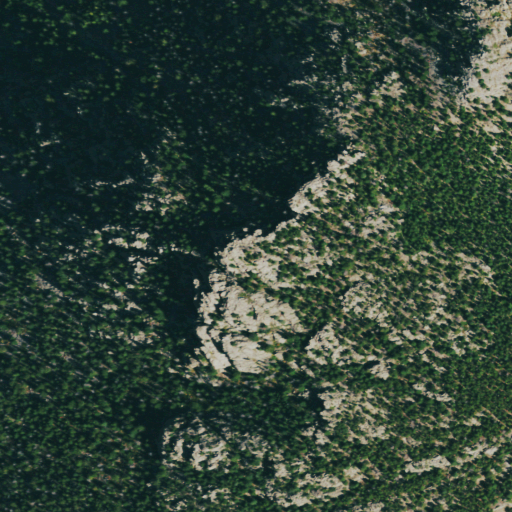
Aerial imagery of mountain in Colorado named Blue Mountain containing only evergreen forest